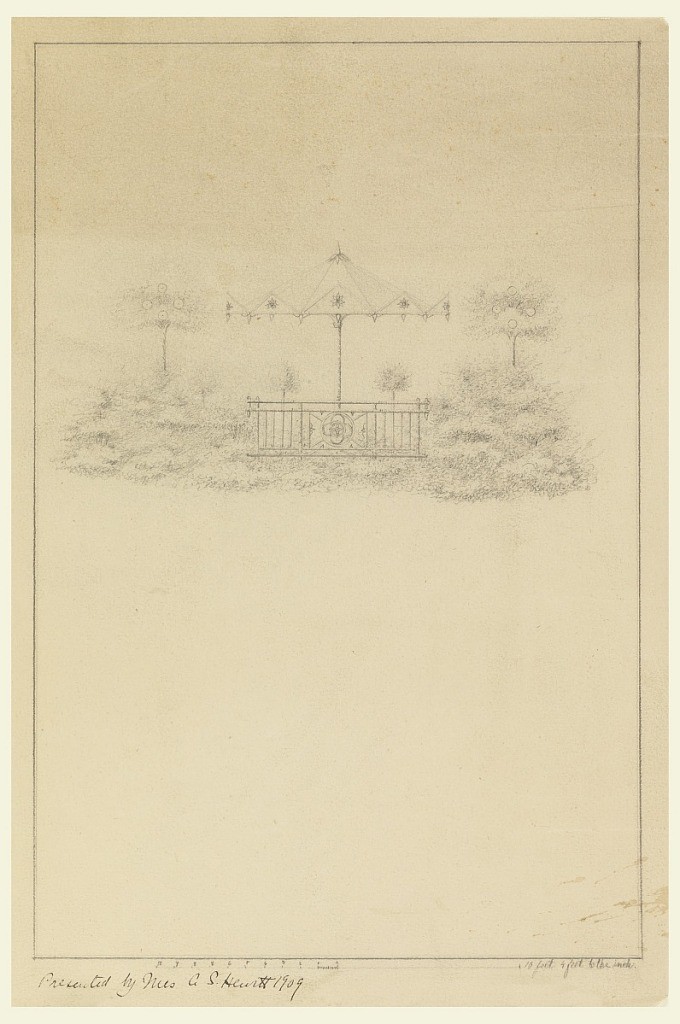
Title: Design for Garden Pavilion
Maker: Franz H. Heissinger
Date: ca. 1909
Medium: Graphite on wove paper, lined
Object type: Drawing
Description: Design for a garden pavilion. Pavilion with umbrella decorated with flower motif. Vegetation surrounds pavilion. Scale noted at bottom.